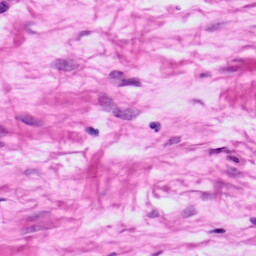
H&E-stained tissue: Ovarian